Question: I am new to iOS programming...Can someone guide me, how to use Home Kit Accessory Simulator and from where can I get it.
I tried to setup my simulator like this but cant figure out, how to use it..

Thanks,
Soumyashree
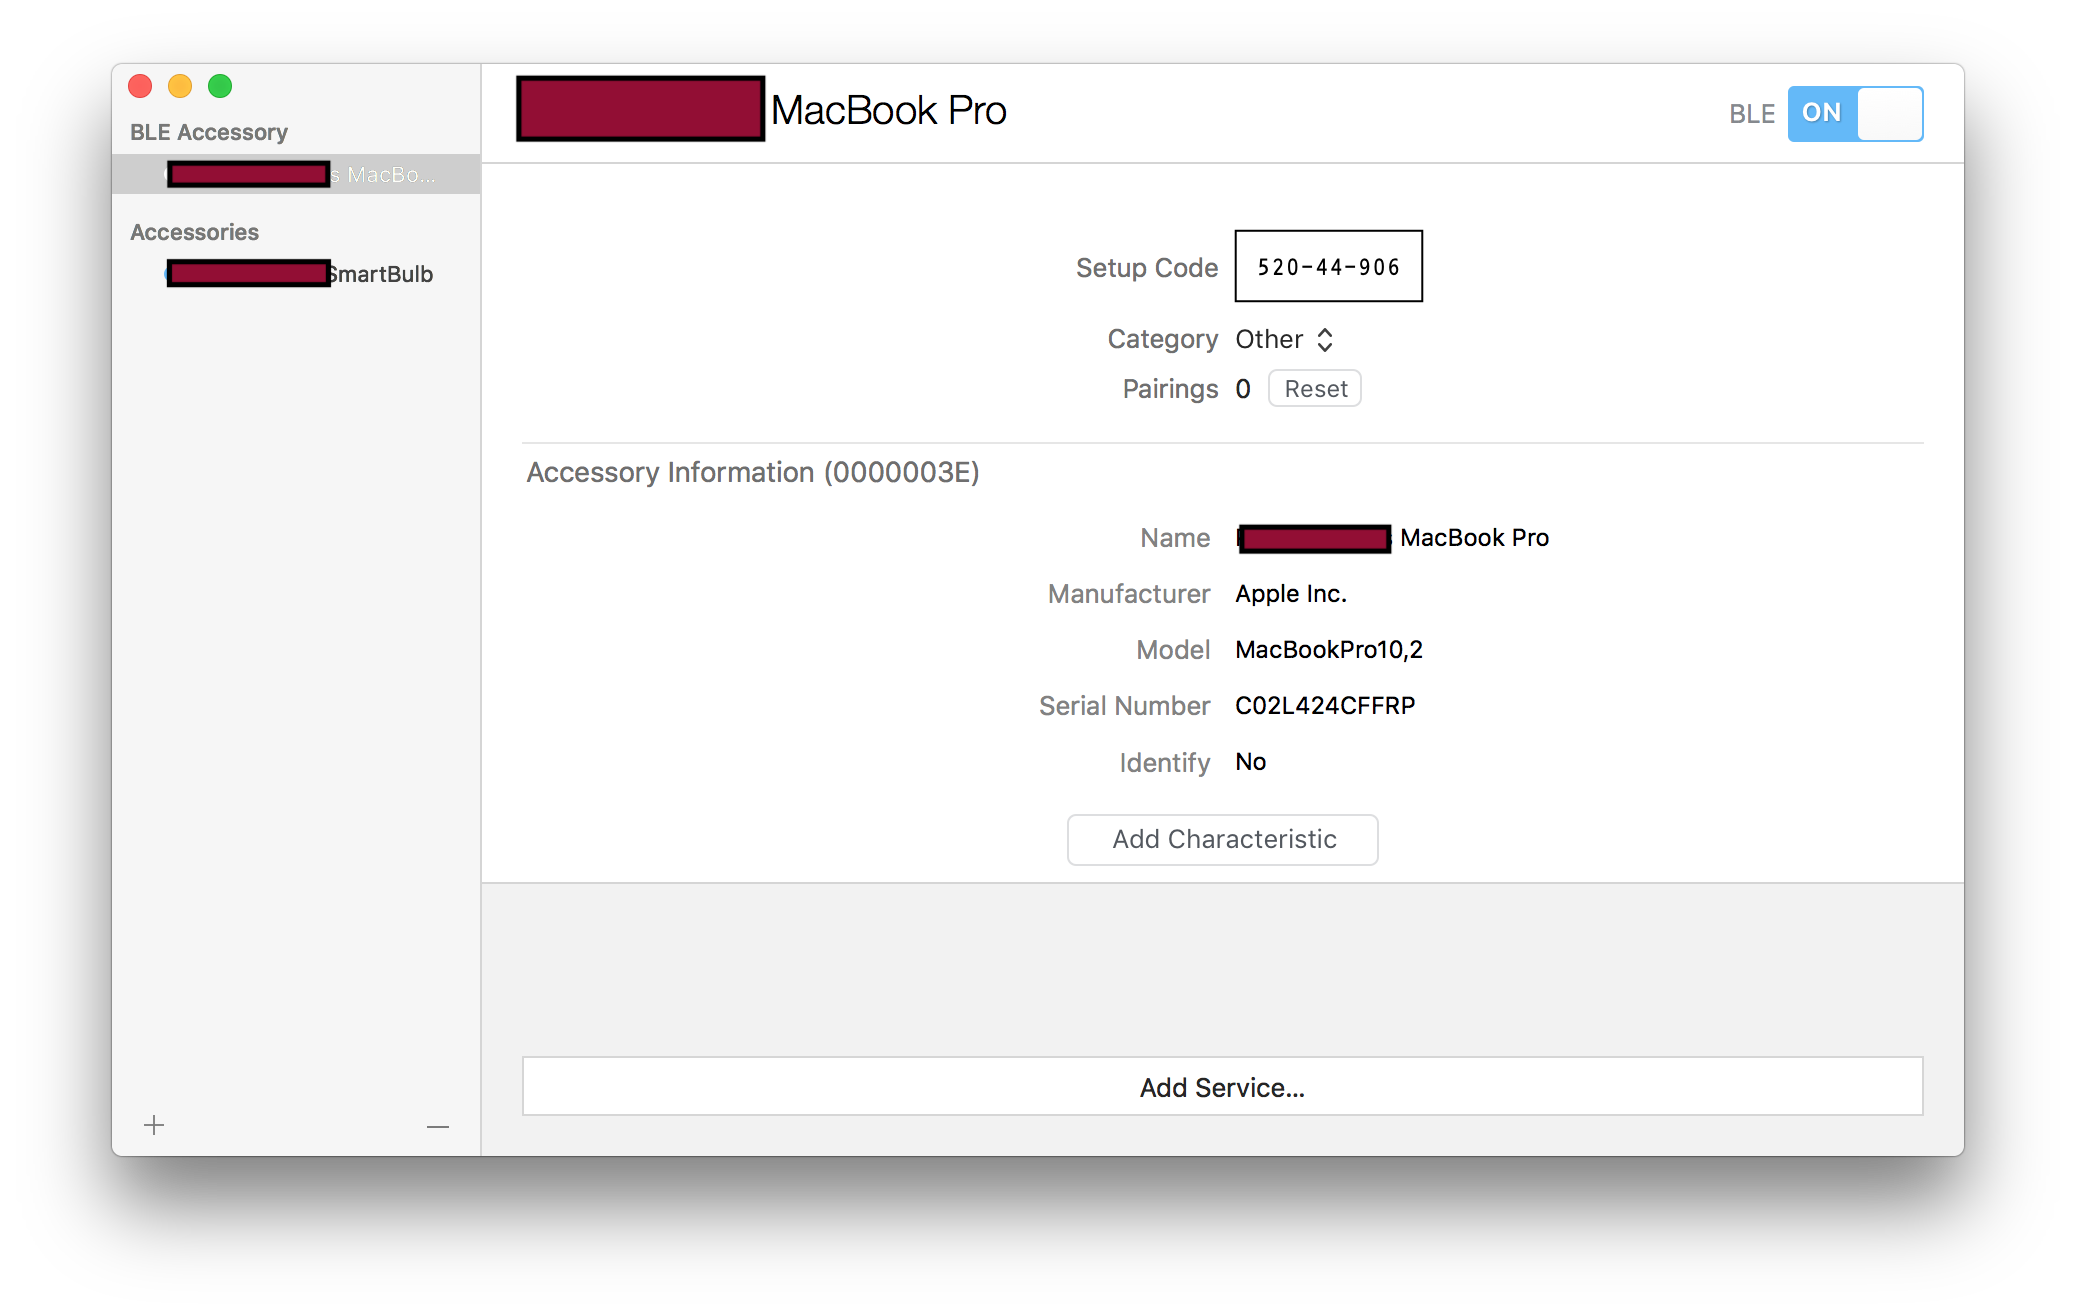
Answer: Look at section <URL>
Let's solve your problem with help of sample accessory service addition process, according to document, using an example of .
An accessory needs a service with characteristics that you can control from your app. You select a service from a predefined list and then customize the characteristics.
1. In HomeKit Accessory Simulator, select the accessory in the Accessories column.
The services for the accessory appear in the detail view.
<URL>
1. Click Add Service, and choose a type of service from the pop-up menu. The new service appears in the detail view. HomeKit Accessory Simulator creates the common characteristics for that type of service. For example, the default characteristics of a Light Bulb service are Hue, Saturation, Brightness, and On. (The On characteristic is the same as the power state characteristic type, described in Accessing Values of Characteristics.) Some characteristics are mandatory and others are optional. For example, the On characteristic is mandatory, and the Hue, Saturation, and Brightness characteristics are optional.